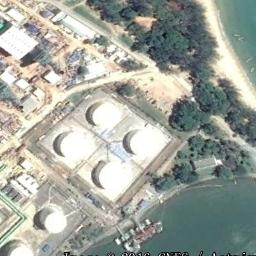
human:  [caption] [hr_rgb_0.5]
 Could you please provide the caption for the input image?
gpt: There are many storage tanks on the bare land next to the water .

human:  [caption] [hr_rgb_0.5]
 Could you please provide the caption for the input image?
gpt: There is an open space like a Jiugong grid, With a storage tank in each grid .

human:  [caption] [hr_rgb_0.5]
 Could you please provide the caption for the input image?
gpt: There are many trees beside the storage tanks .

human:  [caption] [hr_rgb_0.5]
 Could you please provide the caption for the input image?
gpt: There are many different-sized oil storage tanks and many buildings in the factory, And there is a river outside the factory .

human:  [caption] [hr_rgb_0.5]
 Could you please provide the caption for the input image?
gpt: There are several storage tanks beside some green trees .